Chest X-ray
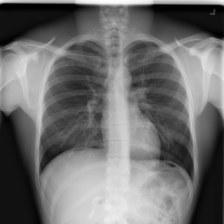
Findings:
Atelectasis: negative
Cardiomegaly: negative
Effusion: negative
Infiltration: positive
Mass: negative
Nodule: negative
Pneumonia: negative
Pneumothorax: negative
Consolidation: negative
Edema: negative
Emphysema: negative
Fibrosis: negative
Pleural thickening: negative
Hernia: negative